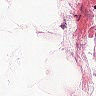
Metastatic tissue present: no